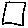
Label: square